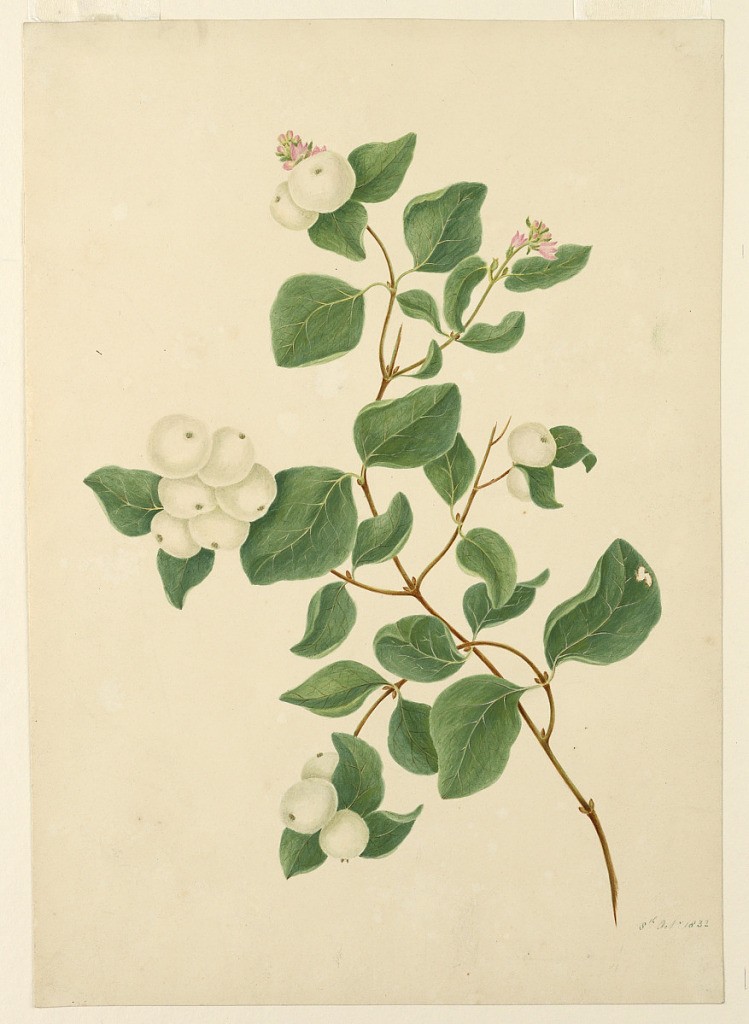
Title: Snowberries
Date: October 8, 1832
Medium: Brush and watercolor, pen and ink on paper
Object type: Drawing
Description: A branch of snow-berries, with two blossoms. One leaf is worm-eaten. Dated, in ink, lower right: "8th Oct. 1832".